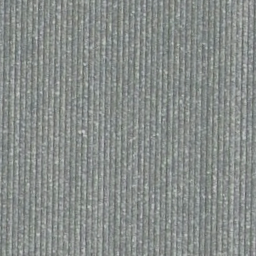
Label: agricultural